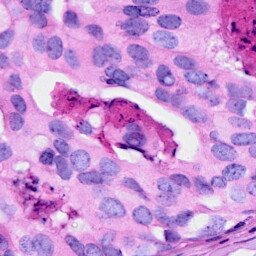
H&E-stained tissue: Breast